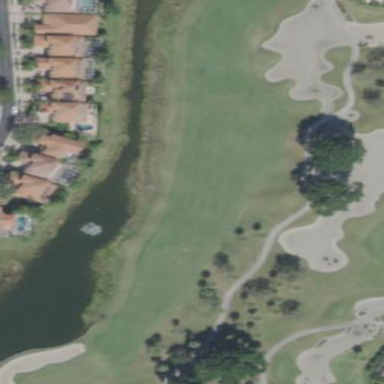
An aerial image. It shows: Grassy area designated as golf fairway.